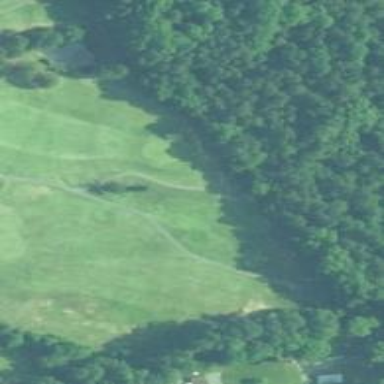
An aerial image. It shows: Designated golf cartpath for service vehicles.